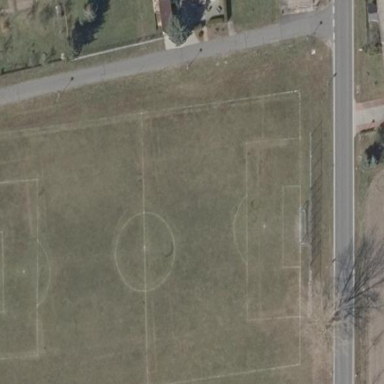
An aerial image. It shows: Grass pitch designated for soccer.